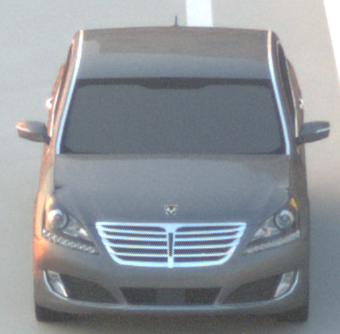
Make: Hyundai
Model: Equus
Detailed model: Gen. 2 VI
Model produced from: 2009
Model produced until: 2016
Doors: 4
Color: gray
Road condition: dry road
Daytime: sunrise or sunset
Contrast: medium contrast